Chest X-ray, AP view. Patient: 44 years old, sex M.
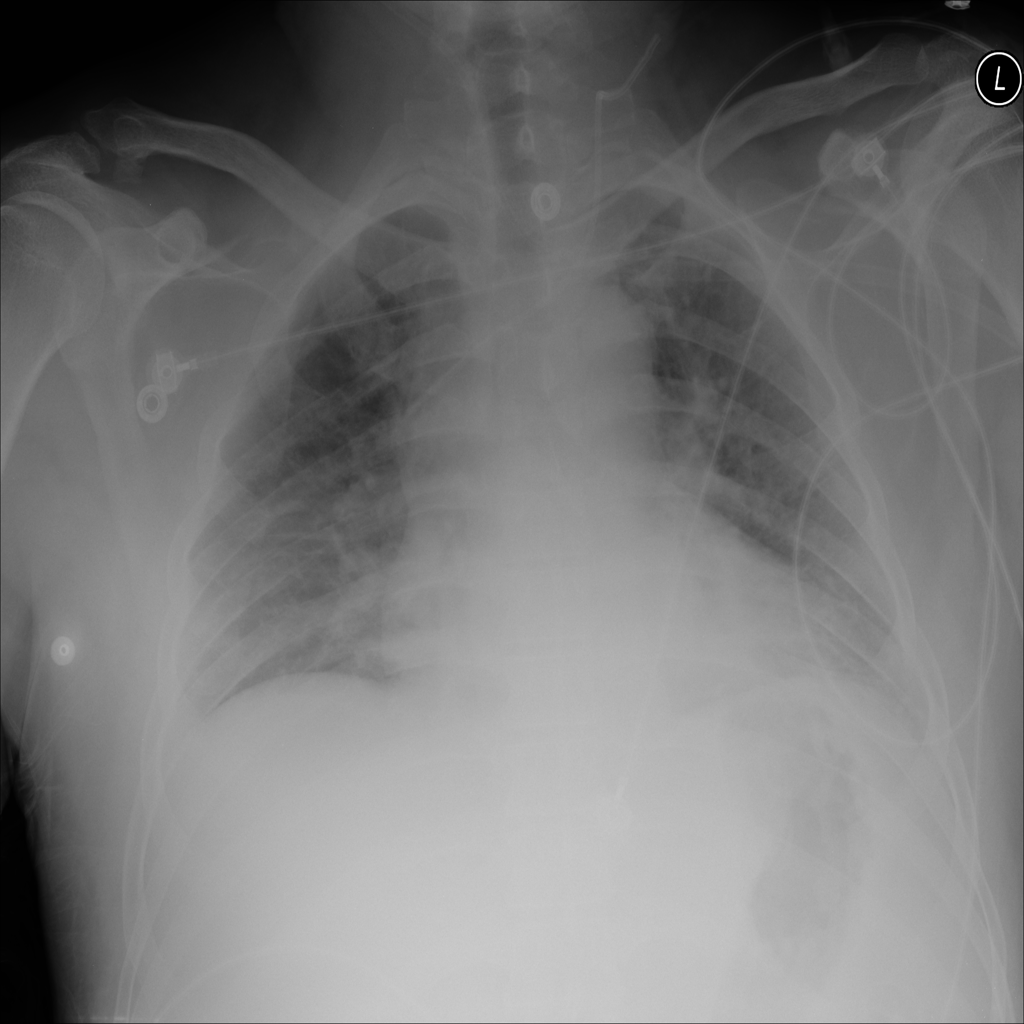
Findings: No Finding